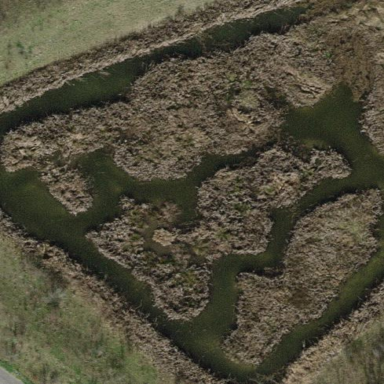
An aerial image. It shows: Reedbed wetland area.